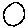
Label: circle